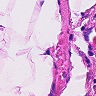
Metastatic tissue present: no